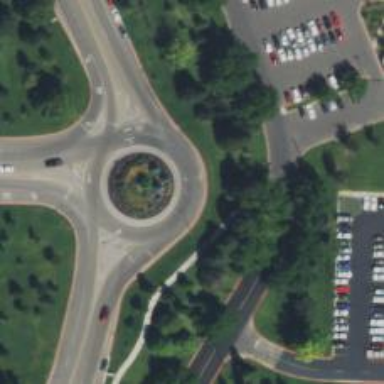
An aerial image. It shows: Tertiary road leading to roundabout junction.